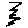
Label: zigzag